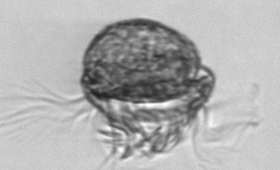
Label: Pelagostrobilidium